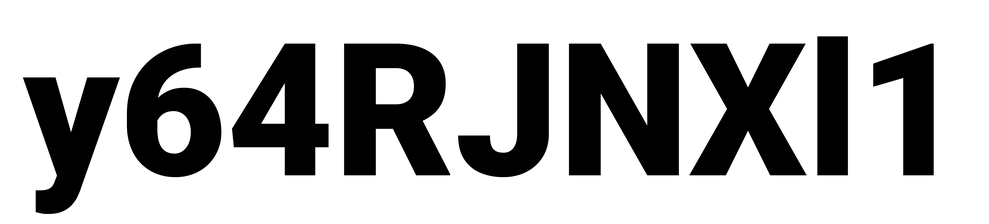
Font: Roboto_Black